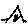
Label: circle